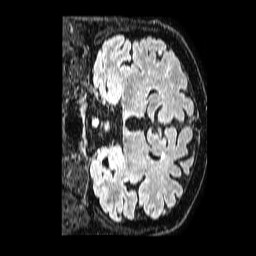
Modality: FLAIR
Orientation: coronal
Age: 65
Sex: male
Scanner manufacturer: philips
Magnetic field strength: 1.5 T
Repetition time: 4.8 s
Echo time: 0.3 s